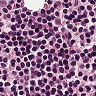
Metastatic tissue present: no